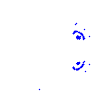
Particle: pion